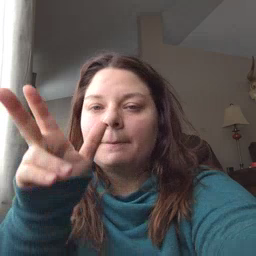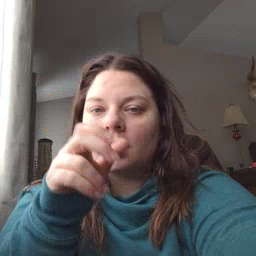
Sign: bug